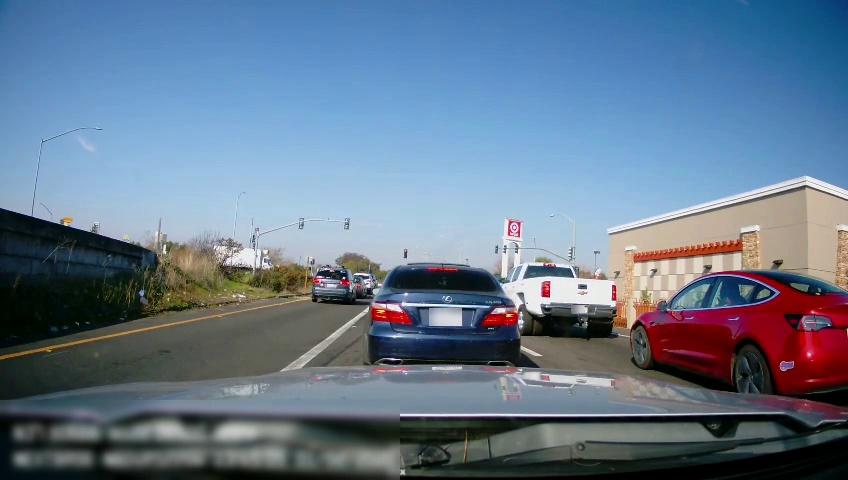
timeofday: Day
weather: Sunny
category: Drivable Space
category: Vehicles | Truck
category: Vehicles | SUV
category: Vehicles | Car
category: Vehicles | SUV
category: Vehicles | Truck
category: Vehicles | Car
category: Vehicles | Car
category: Lanes | Alternate Lane
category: Lanes | Current Lane
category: Lanes | Current Lane
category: Lanes | Alternate Lane
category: Traffic | Lights
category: Traffic | Lights
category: Traffic | Lights
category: Traffic | Lights
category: Traffic | Lights
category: Traffic | Lights
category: Traffic | Lights